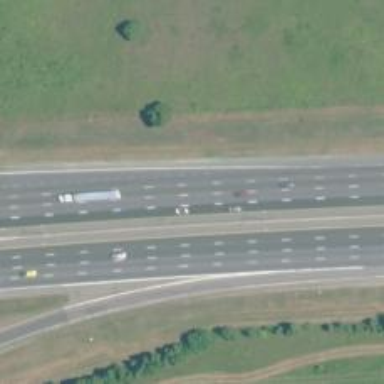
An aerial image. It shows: Motorway junction.